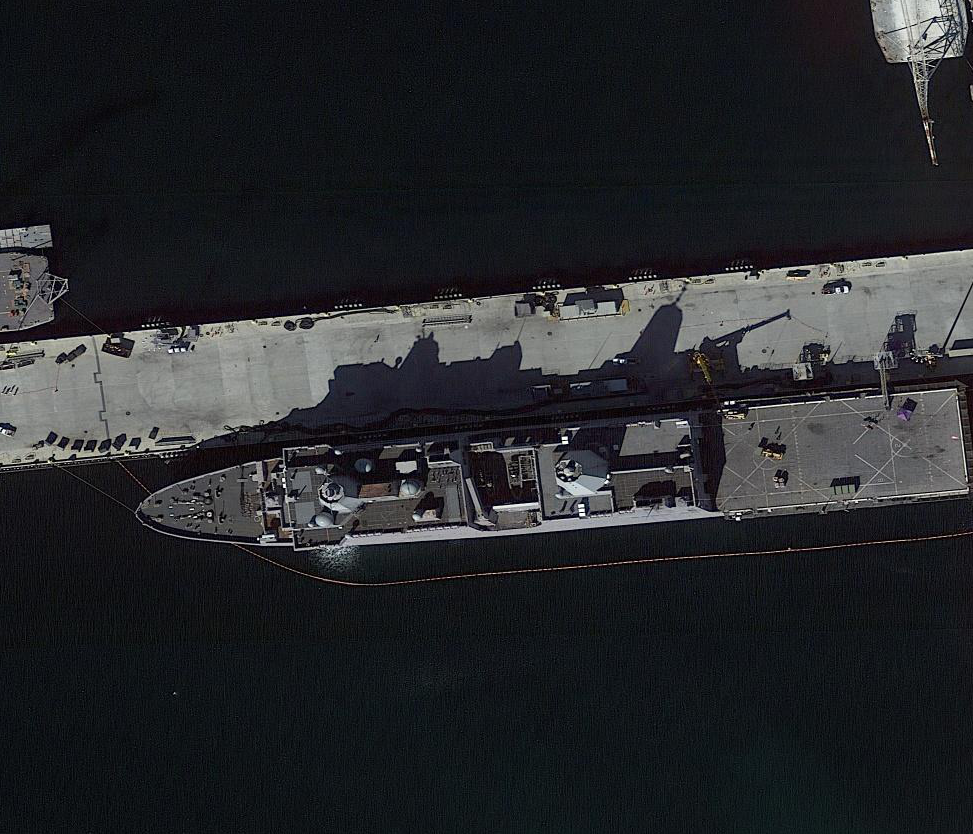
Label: combat